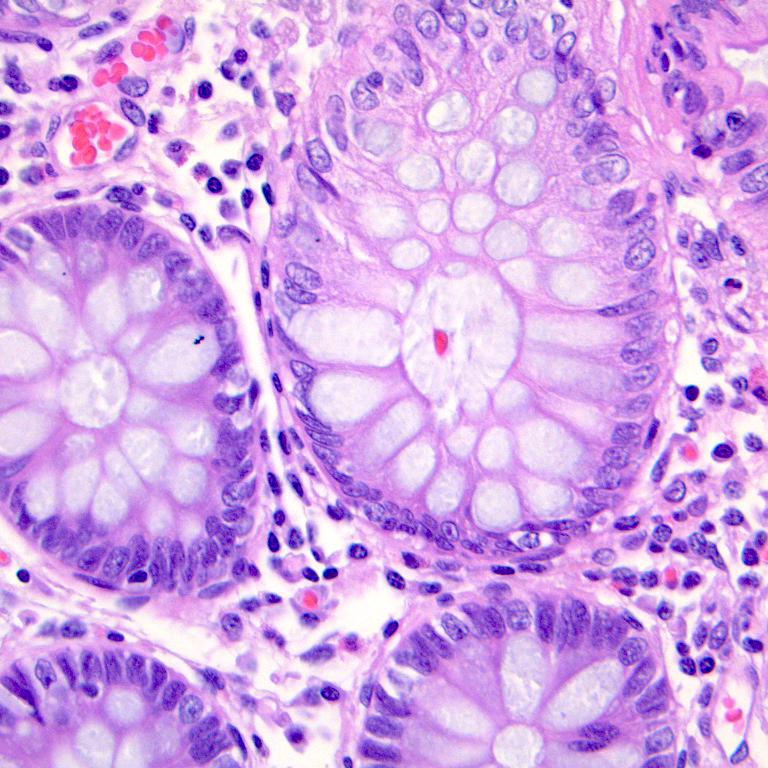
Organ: colon
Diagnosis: benign